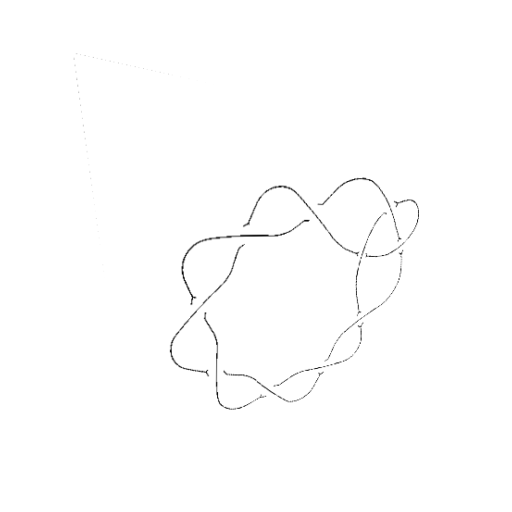
Crossing number: 10